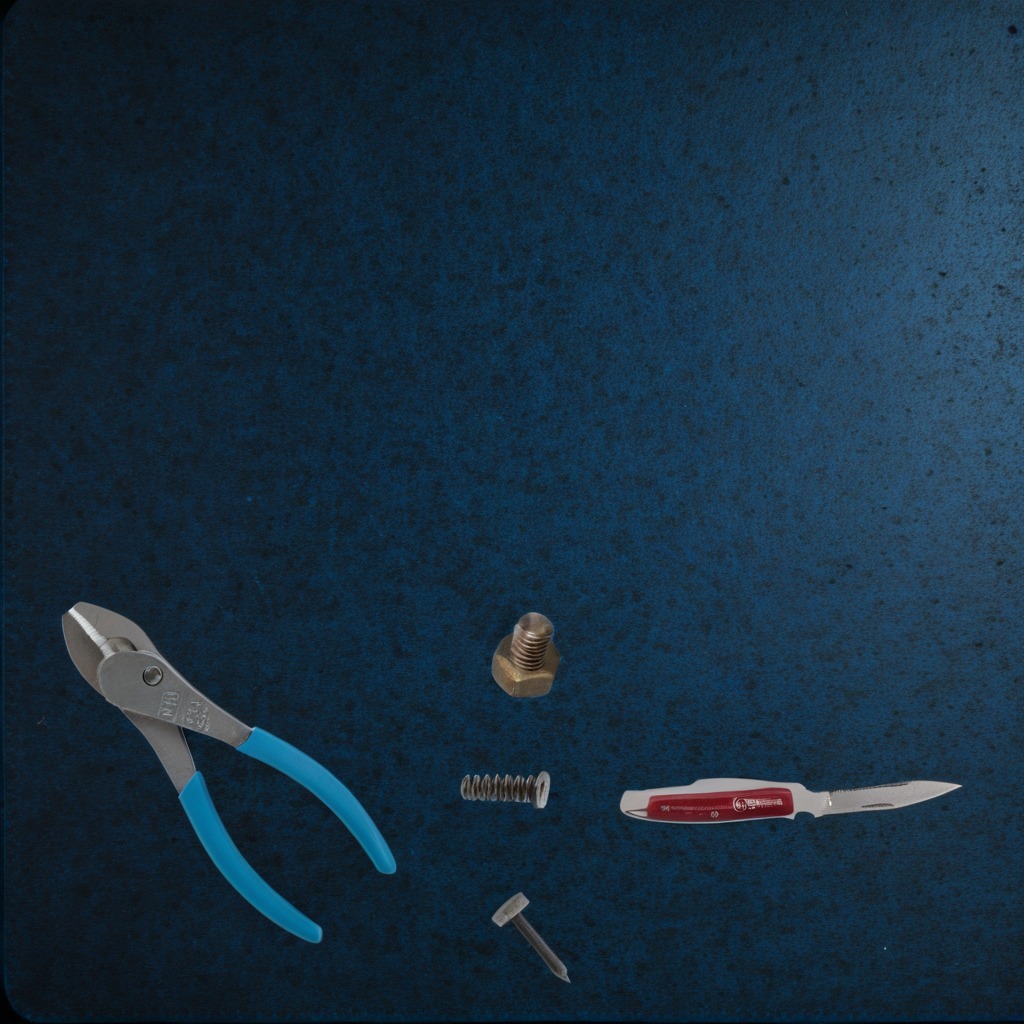
A utility knife, a metal machine screw, an iron nail, pliers, and a coiled metal spring are lying on the granite tabletop.